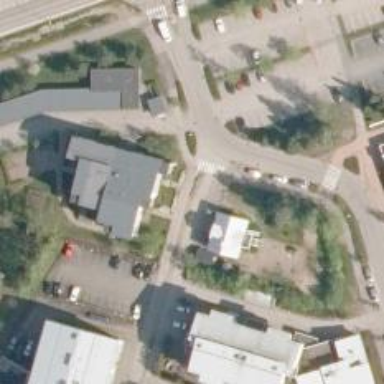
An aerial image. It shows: Living street.